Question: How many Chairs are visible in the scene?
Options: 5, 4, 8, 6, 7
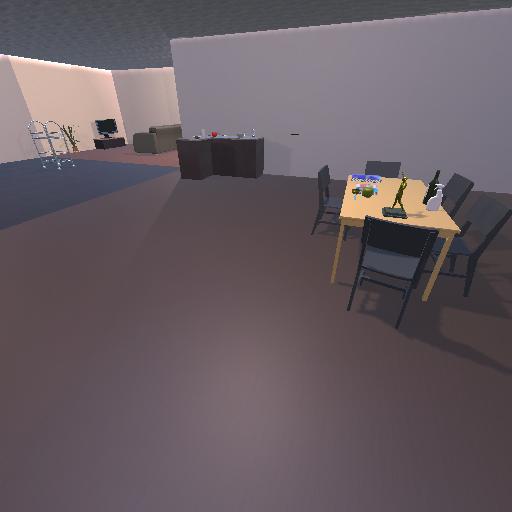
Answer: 5